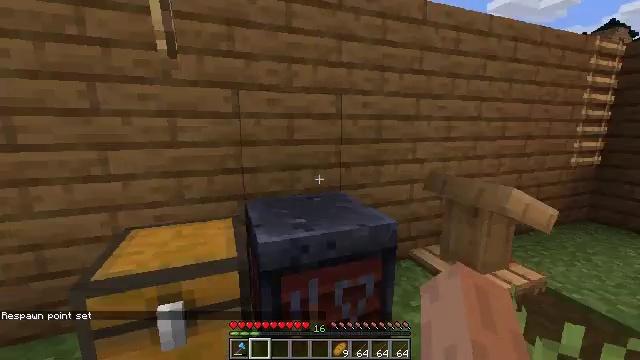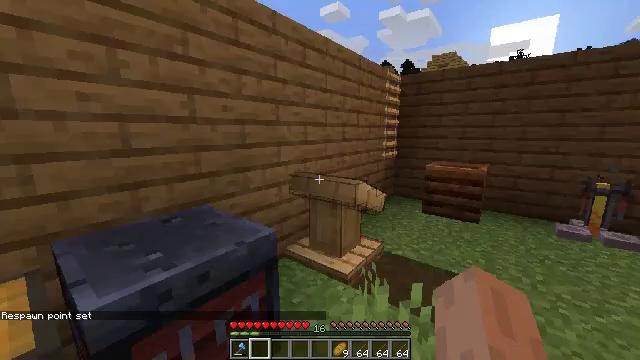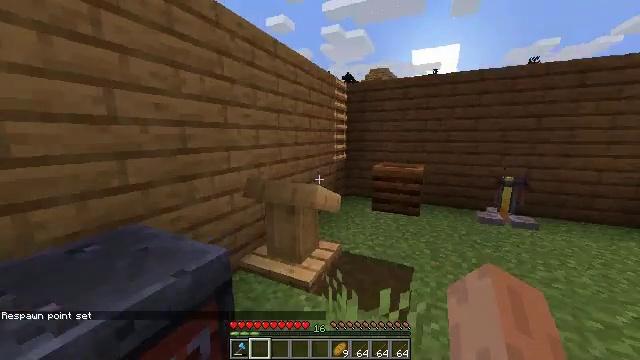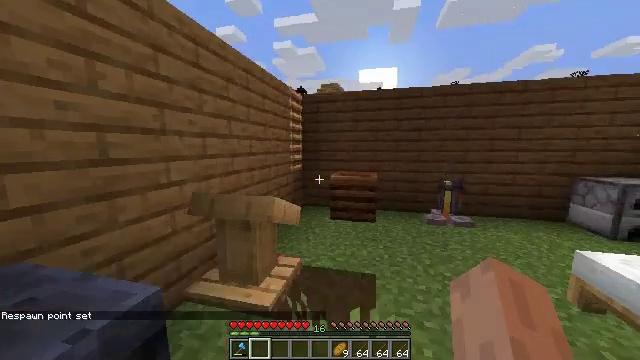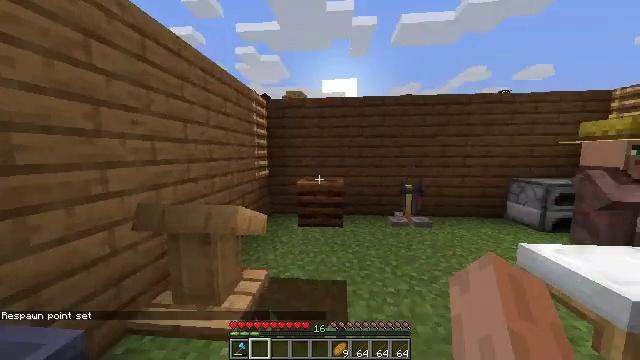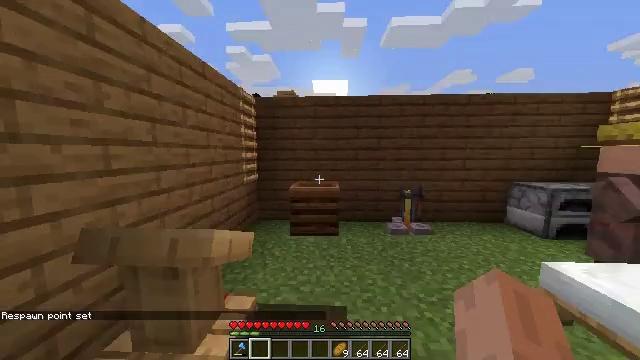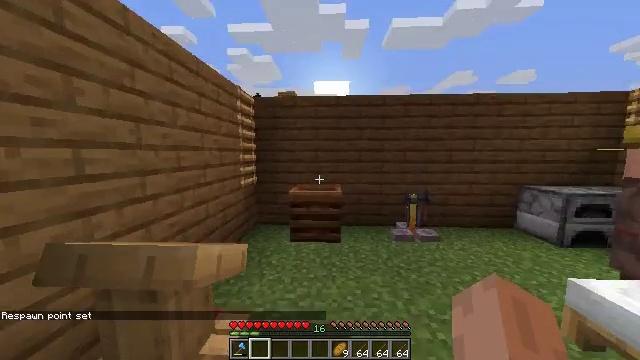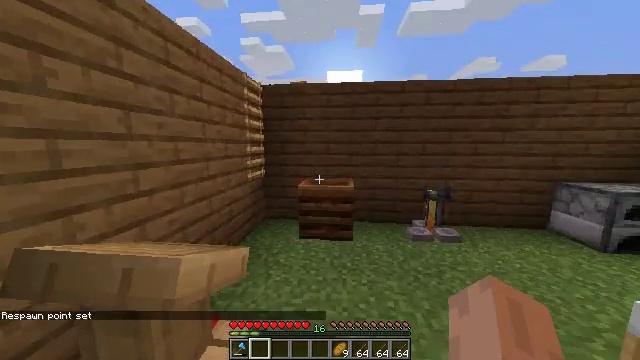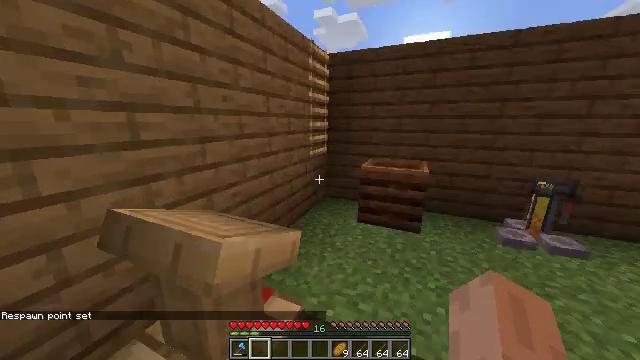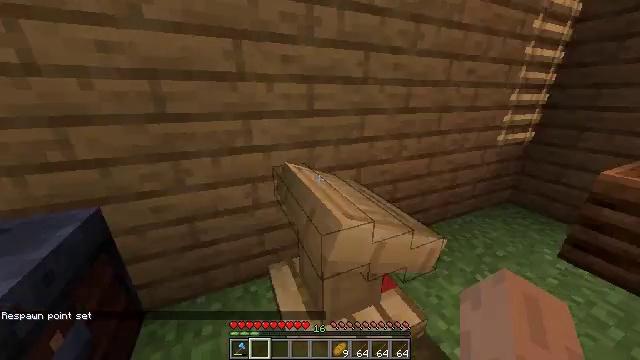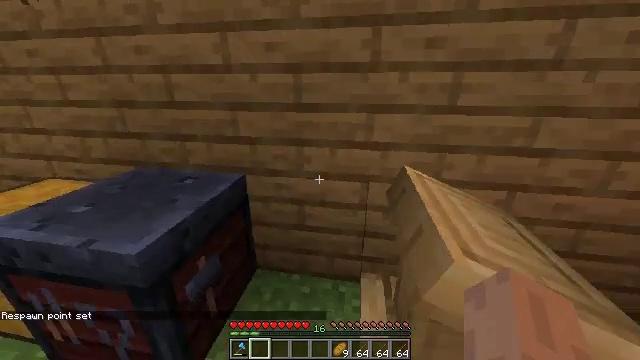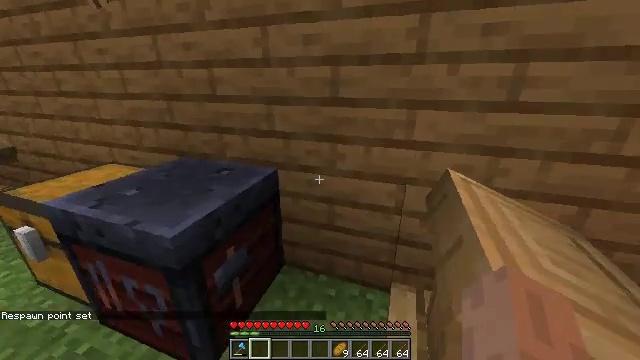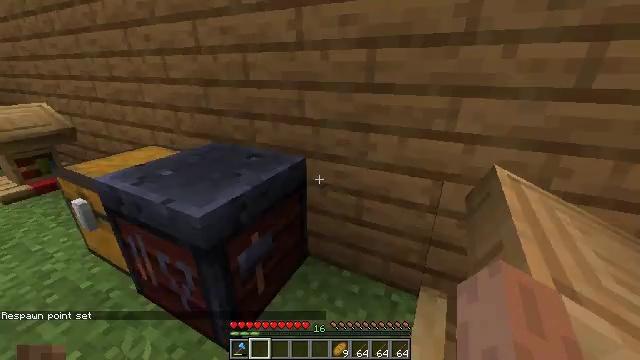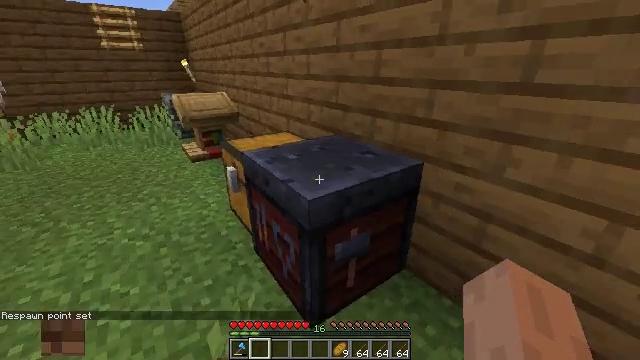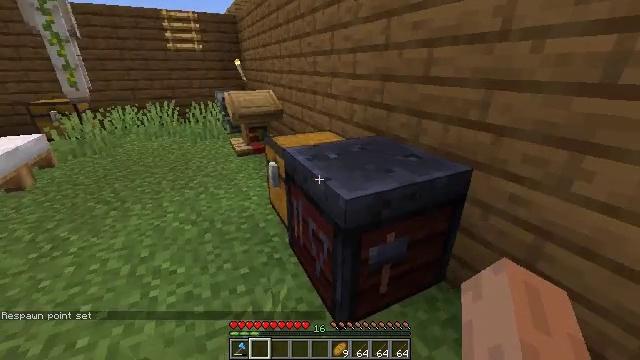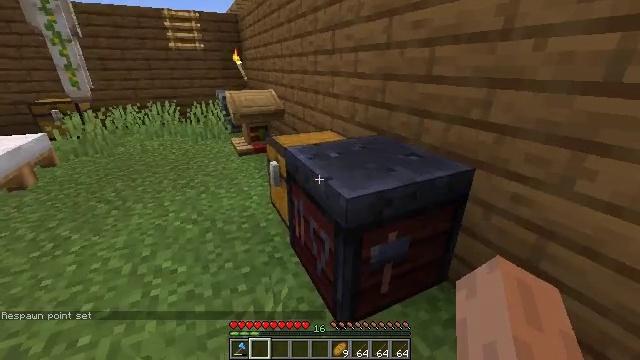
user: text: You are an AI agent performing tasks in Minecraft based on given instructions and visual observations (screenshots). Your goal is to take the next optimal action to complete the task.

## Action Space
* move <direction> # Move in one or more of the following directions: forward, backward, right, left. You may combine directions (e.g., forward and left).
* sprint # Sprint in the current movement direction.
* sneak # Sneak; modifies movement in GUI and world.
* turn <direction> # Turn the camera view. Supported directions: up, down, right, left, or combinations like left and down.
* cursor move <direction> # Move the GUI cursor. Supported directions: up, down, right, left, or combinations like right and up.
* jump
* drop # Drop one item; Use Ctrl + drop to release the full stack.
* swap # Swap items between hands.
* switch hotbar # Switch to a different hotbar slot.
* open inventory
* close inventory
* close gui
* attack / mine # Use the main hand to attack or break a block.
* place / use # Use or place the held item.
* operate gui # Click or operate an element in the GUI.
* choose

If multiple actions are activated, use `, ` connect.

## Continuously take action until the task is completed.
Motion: motion action
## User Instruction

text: Mine the netherrack in the Nether.
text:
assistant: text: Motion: move forward, sprint, turn right
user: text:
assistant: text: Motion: move forward, sprint, turn right
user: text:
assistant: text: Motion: move forward, sprint, turn right and up
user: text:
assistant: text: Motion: move forward, sprint, turn right and up
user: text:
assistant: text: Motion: move forward, sprint, turn right
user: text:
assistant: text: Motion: move forward, sprint
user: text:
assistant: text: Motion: move forward, sprint, turn left and down
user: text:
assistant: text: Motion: move forward, turn left and down
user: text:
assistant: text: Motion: turn left and down
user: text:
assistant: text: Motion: turn left
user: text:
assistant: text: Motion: turn left
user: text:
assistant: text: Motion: turn left and down
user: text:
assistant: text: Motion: turn left
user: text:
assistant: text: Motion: turn left
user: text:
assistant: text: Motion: no_op
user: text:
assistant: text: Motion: turn left
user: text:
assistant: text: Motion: turn left and up
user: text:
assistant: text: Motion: move forward, turn left and up
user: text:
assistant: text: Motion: move forward, turn left and down
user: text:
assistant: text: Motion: move forward, turn left
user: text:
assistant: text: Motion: move forward, sprint, turn left and up
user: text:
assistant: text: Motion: move forward, sprint, turn left and up
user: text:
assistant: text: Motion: move forward, sprint
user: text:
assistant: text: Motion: move forward, sprint
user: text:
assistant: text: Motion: move forward, sprint, turn right
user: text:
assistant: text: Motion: move forward, sprint, turn left
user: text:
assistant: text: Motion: move forward, sprint, turn left and down
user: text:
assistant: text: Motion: move forward, sprint, turn left
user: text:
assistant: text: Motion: move forward, sprint, turn down
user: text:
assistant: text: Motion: move forward, sprint, turn down